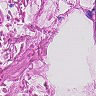
Metastatic tissue present: no